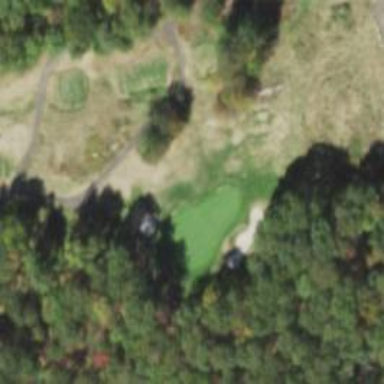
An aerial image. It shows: Golf hole.